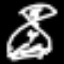
Label: hourglass